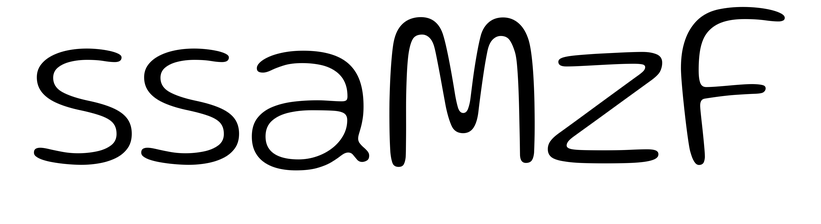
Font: Gluten_ExtraLight